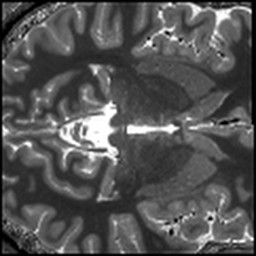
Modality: T1map
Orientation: axial
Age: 19
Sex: female